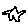
Label: star